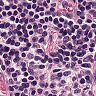
Metastatic tissue present: no